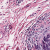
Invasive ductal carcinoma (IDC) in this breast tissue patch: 1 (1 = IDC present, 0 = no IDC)